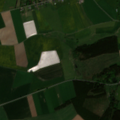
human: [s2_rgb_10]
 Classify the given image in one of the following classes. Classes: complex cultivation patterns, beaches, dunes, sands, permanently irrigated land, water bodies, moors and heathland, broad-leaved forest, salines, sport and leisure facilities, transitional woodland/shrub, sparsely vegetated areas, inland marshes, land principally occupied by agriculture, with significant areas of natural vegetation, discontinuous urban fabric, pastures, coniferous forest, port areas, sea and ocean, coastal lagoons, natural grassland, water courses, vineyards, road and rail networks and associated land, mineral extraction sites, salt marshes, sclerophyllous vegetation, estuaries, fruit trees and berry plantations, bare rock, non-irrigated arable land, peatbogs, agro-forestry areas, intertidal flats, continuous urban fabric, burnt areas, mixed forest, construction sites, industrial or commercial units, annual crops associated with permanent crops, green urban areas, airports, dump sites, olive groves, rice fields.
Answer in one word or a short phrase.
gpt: pastures, complex cultivation patterns, coniferous forest